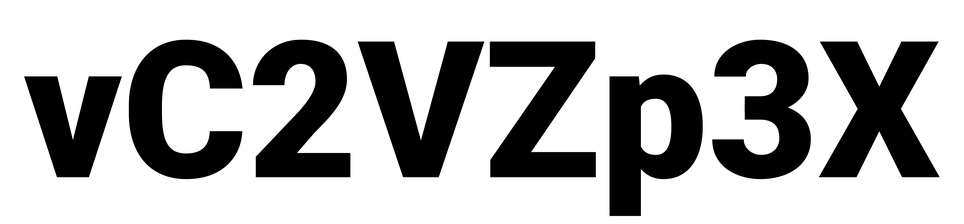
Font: Roboto_Black